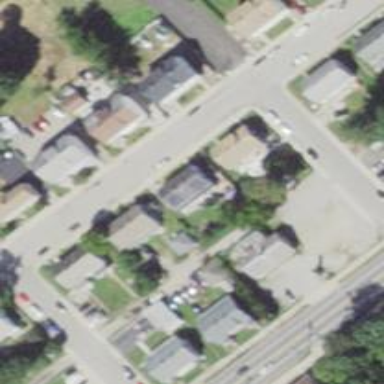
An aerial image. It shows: Residential driveway serving as service road.